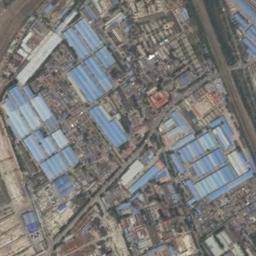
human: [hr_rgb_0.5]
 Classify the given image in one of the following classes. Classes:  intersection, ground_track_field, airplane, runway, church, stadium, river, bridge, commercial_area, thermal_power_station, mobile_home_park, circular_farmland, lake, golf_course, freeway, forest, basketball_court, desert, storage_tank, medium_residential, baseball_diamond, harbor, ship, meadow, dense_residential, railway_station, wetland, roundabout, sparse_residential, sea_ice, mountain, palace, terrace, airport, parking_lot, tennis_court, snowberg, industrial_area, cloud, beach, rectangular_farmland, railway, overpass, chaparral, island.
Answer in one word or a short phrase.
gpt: industrial_area